Question: I want to have a spin box with little buttons under each number. Depending on which button is checked, the spinbox's step size will adjust according. For example, if the first button left of the decimal is selected the step size is 1 and if the first button right of the decimal is selected the step size is 0.1.
I've figure out how to get all the behavior I want and I've combined the spin box with appropriate buttons.

The next step is to size and position the buttons so they line up directly under the respective digit location. At a very low level this would involve getting the font details, determining the size and location of each digit, and then sizing and positioning the buttons accordingly. Is this something I can achieve in qml?
Here is the qml for the above button:
'''
import QtQuick 2.3
import QtQuick.Controls 1.2
import QtQuick.Layouts 1.1
Item {
id: root
property int decimalsLeft: 2
property int decimalsRight: 3
property alias maximumValue: spinBox.maximumValue
property alias minimumValue: spinBox.minimumValue
property alias value: spinBox.value
width: layout.width
height: layout.height
ColumnLayout {
id: layout
SpinBox {
id: spinBox
Layout.fillWidth: true
width: parent.width
decimals: root.decimalsRight
horizontalAlignment: Qt.AlignRight
maximumValue: 1e3
minimumValue: -1e3
}
// Make row of buttons under number to select
// step size
ExclusiveGroup {id: decimalSelector}
RowLayout{
Repeater {
id: rdButtons
RadioButton {
exclusiveGroup: decimalSelector
onCheckedChanged: {
if(!checked) {
return
}
var relIndex = decimalsLeft-index-1
if(relIndex == -1) {// decimal location so don't do anything
return
}
if(relIndex < 0) {
relIndex += 1
}
spinBox.stepSize = Math.pow(10, relIndex)
}
}
onModelChanged: {
for(var i=0; i<rdButtons.count; i++) {
rdButtons.itemAt(i).enabled = true
}
// disable selector associated with the decimal point
if(rdButtons.count > decimalsLeft) {
rdButtons.itemAt(decimalsLeft).enabled = false
}
// now find which selector matches our current step size
var log = Math.round(Math.log(spinBox.stepSize) / Math.LN10)
var idx = -1
if(log >= 0) {
idx = decimalsLeft-log-1
}
else {
idx = decimalsLeft-log
}
// an finally apply the selection
if(rdButtons.count == 0) {
return
}
else if(idx < 0) {
rdButtons.itemAt(0).checked = true
}
else if(idx >= rdButtons.count) {
if(idx == decimalsLeft+1) {
rdButtons.itemAt(rdButtons.count-2).checked = true
}
else {
rdButtons.itemAt(rdButtons.count-1).checked = true
}
}
else {
rdButtons.itemAt(idx).checked = true
}
}
model: decimalsLeft + decimalsRight + 1
Component.onCompleted: {
if(decimalsLeft < rdButtons.count) {
rdButtons.itemAt(decimalsLeft).enabled = false
}
if(decimalsLeft > 0) {
rdButtons.itemAt(decimalsLeft-1).checked = true
}
}
}
}
}
}
'''
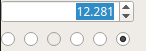
Answer: You can get font information in QML with <URL> with each individual character of the string. There are a few alternatives in terms of properties/functions in these types; check the documentation.
You will probably need to increase the 'pixelSize' and 'letterSpacing' of the <URL> used in the 'SpinBox', because they're quite close together by default, which doesn't leave the radio buttons with much room.
Access to the size of the style delegate instances (<URL> so that you can give these instances IDs in order to access them elsewhere.
However, the controls can't cater for every problem, and this one is quite specific. At this point, it may just be easier to create your own 'DecimalSpinBox' component. You then have total control over where the characters and radio buttons are positioned. As soon as you create your own style (the previous approach mentioned above), you lose the native styling anyway.